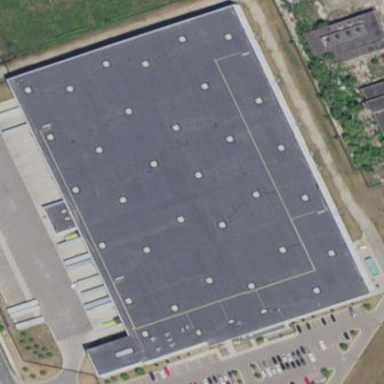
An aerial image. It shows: Warehouse building.